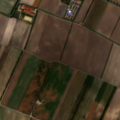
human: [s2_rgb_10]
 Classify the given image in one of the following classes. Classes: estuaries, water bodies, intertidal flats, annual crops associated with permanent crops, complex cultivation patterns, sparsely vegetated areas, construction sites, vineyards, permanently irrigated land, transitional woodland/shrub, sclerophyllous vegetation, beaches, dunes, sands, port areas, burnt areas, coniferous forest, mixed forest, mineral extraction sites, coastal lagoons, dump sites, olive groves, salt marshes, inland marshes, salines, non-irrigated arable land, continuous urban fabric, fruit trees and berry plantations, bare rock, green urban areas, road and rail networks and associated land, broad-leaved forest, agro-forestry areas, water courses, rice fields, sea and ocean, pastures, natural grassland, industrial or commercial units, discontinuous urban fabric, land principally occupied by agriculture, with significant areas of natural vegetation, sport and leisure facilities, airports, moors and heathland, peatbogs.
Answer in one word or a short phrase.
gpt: discontinuous urban fabric, non-irrigated arable land